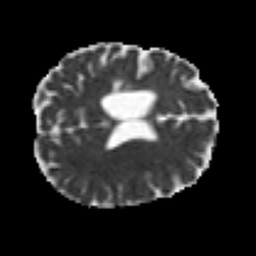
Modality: MD
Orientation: axial
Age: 40
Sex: female
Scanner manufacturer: siemens
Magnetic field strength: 3 T
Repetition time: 7.3 s
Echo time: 0.087 s